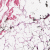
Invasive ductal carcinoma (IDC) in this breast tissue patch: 0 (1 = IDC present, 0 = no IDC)